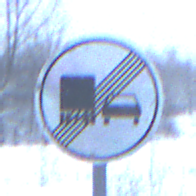
Verkehrszeichen: EndeUeberholverbotKraftfahrzeuge
Umgebung: Outdoor, Nature
Tageszeit: Midday
Wetter: Overcast
Licht: Natural
Jahreszeit: Winter
Kontrast: LowContrast